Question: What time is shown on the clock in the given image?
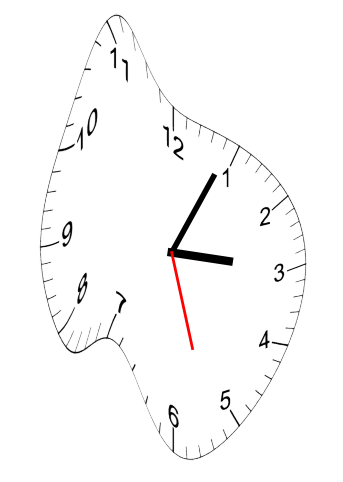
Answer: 03:04:27